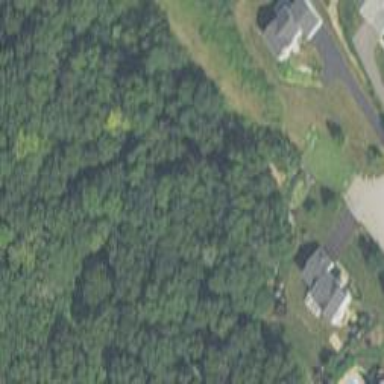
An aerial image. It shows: Mixed woodland area with various types of leaves.